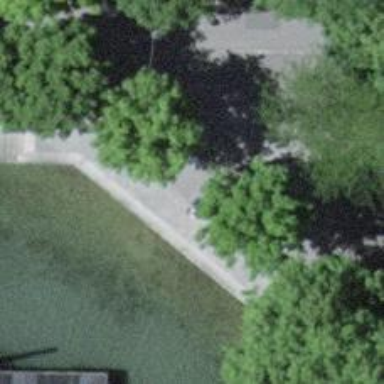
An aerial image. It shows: Bench for seating.